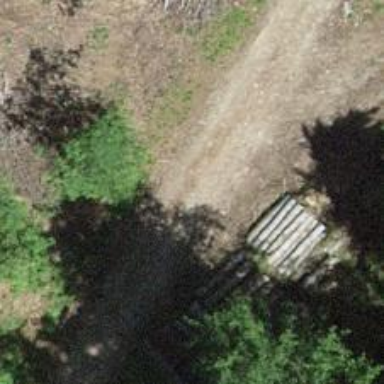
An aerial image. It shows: Track with grade 1 quality.